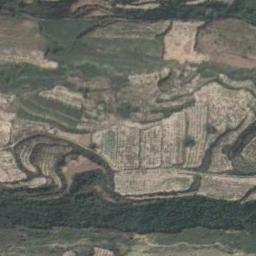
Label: terrace